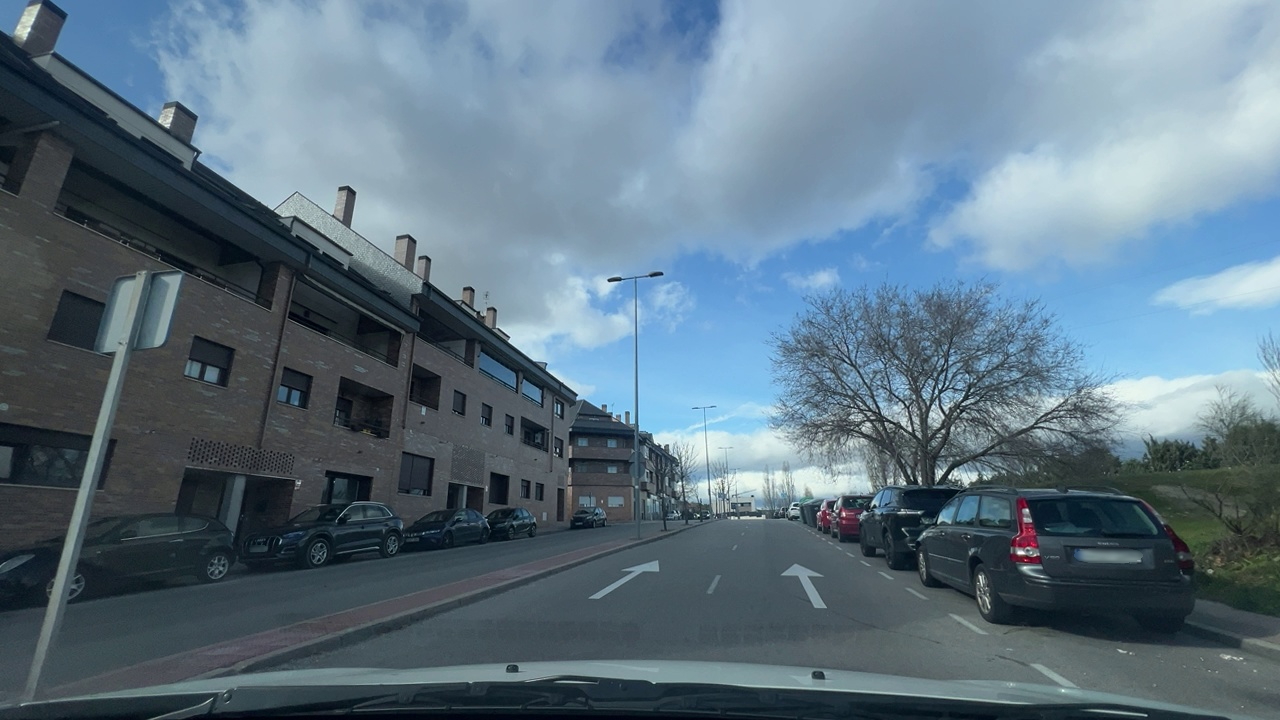
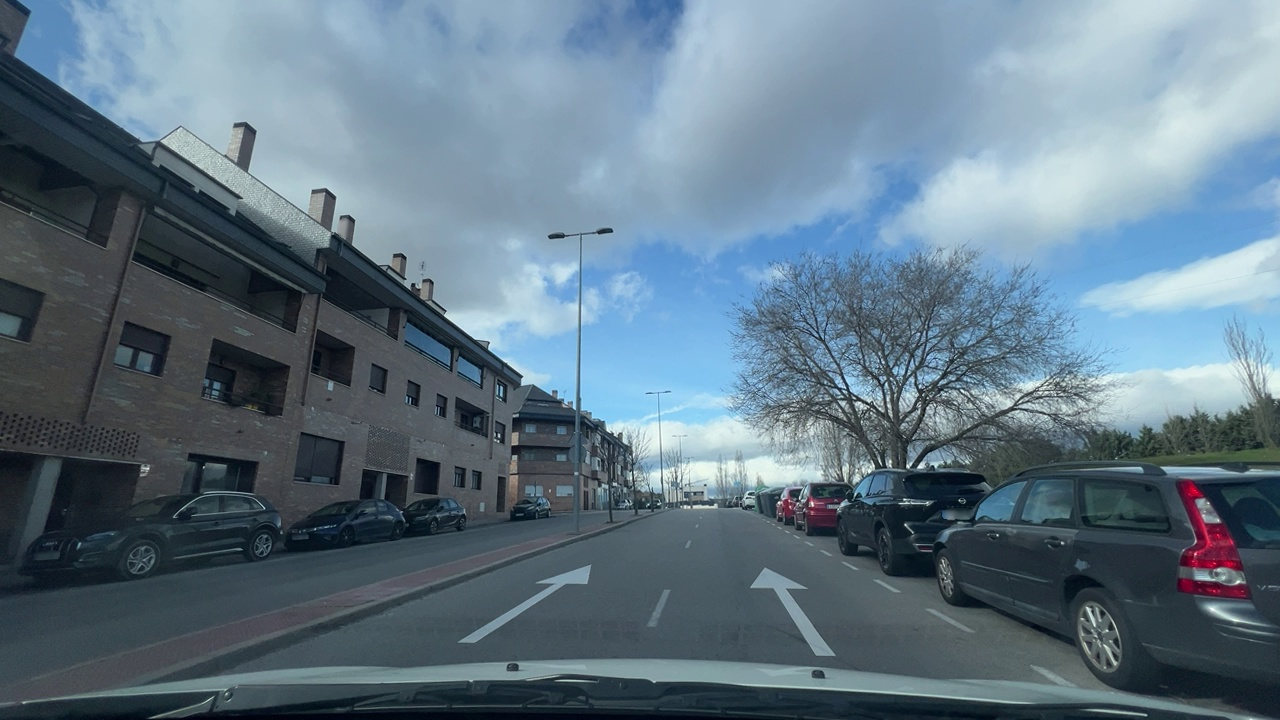
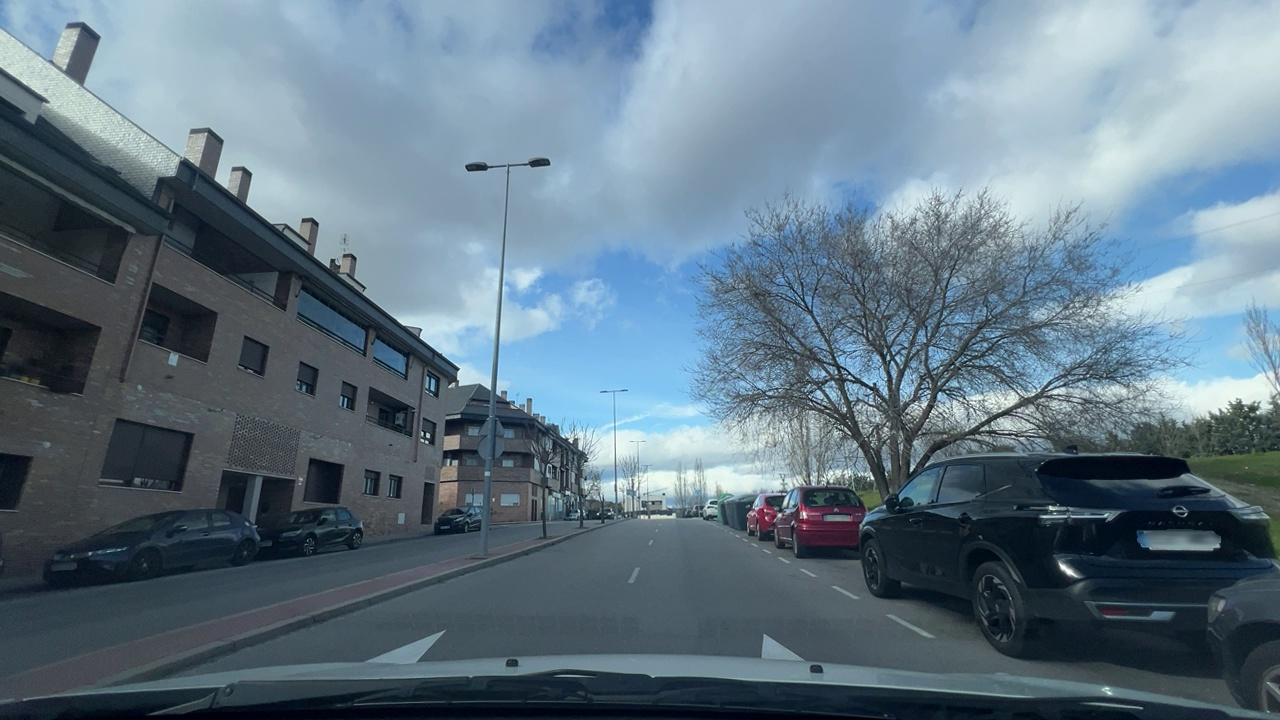
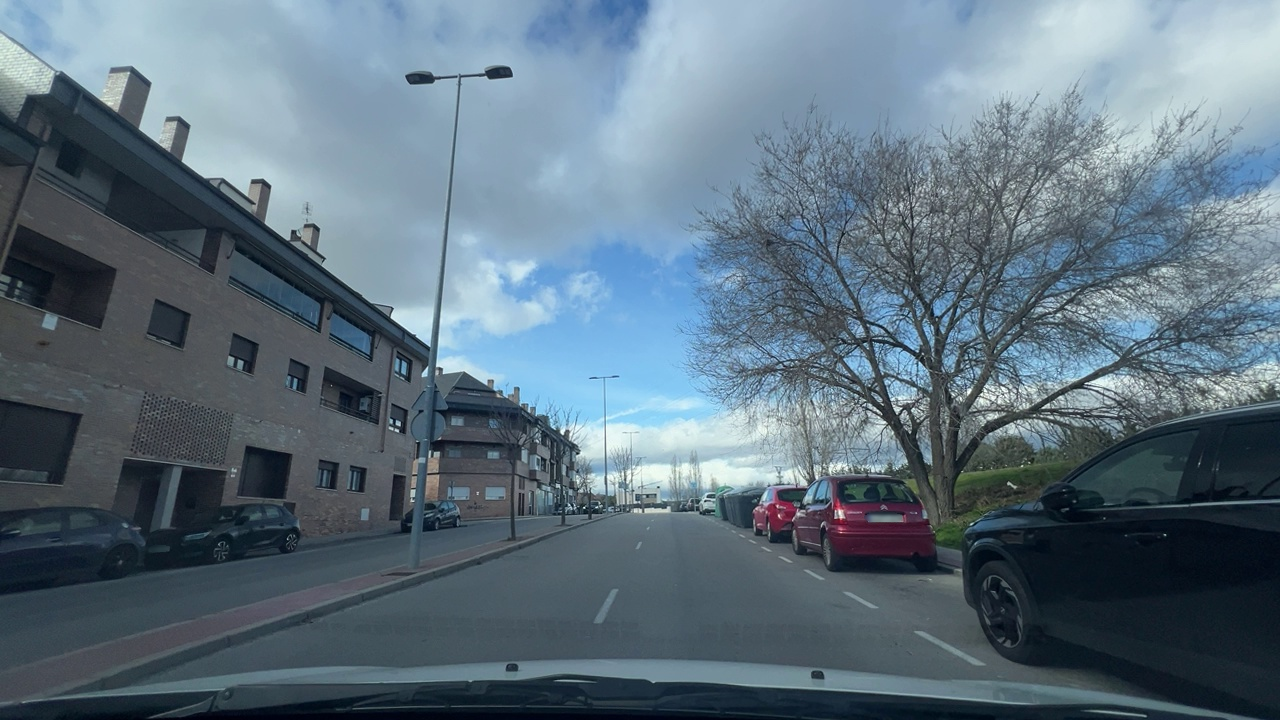
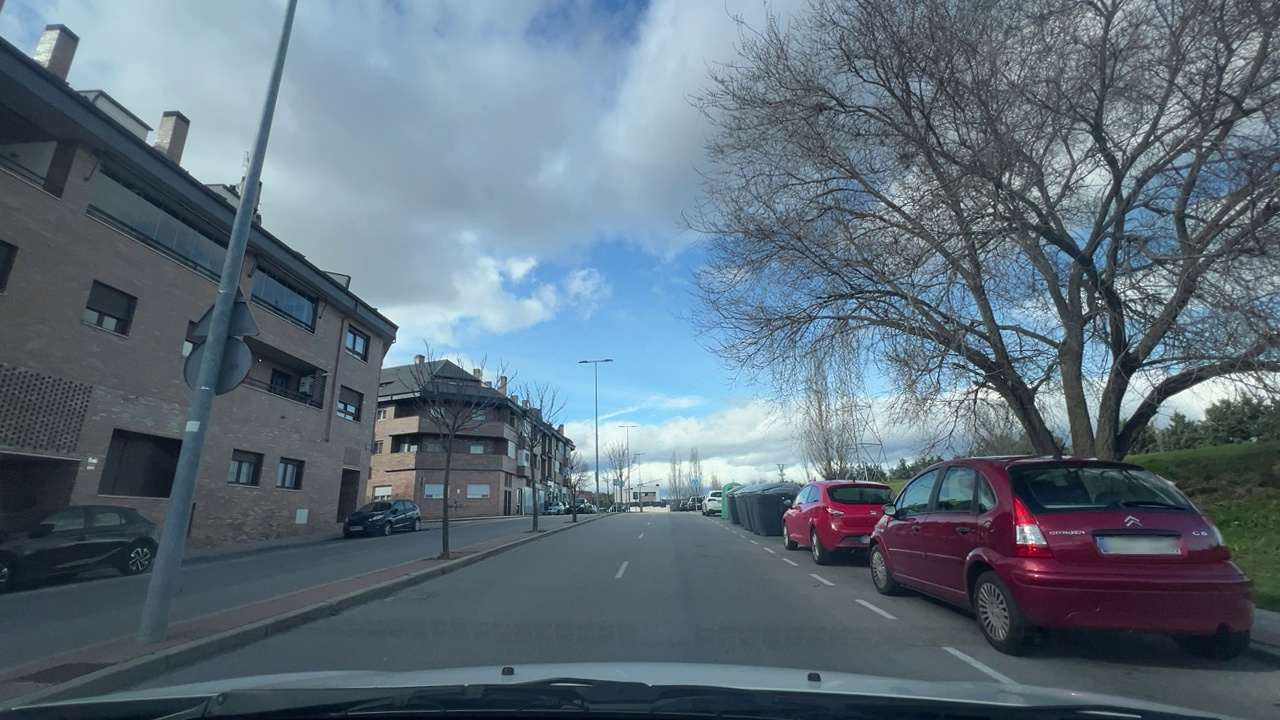
Situation: Lateral parked car
Question: Are stopped vehicles present on the right adjacent side of the ego lane?
Answer: Yes
Reasoning: Parked vehicles are visible along the right side of the roadway.

Situation: Lateral parked car
Question: Are stopped vehicles present on the left adjacent side of the ego lane?
Answer: Yes
Reasoning: Parked vehicles are visible along the left side of the roadway.

Situation: Lateral parked car
Question: Are vehicles parked parallel or perpendicular to the roadway near the ego lane?
Answer: Yes
Reasoning: Several vehicles are parked parallel to the curb on the right.

Situation: Lateral parked car
Question: Does the environment indicate an urban road where curbside parking is permitted?
Answer: Yes
Reasoning: Buildings and curbside parking indicate an urban environment.

Situation: Lateral parked car
Question: Is the ego vehicle traveling in a middle lane with traffic lanes (designated to drive cars not to park) on both sides?
Answer: No
Reasoning: The ego vehicle is travelling on the right lane